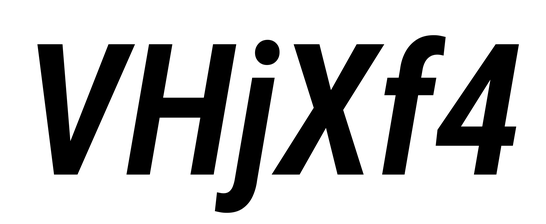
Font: Roboto-Italic_Condensed_SemiBold_Italic